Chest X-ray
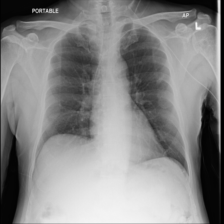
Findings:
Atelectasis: negative
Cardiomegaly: negative
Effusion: negative
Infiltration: negative
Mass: negative
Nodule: negative
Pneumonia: negative
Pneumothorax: negative
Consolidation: negative
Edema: negative
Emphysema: negative
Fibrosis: negative
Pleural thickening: negative
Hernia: negative